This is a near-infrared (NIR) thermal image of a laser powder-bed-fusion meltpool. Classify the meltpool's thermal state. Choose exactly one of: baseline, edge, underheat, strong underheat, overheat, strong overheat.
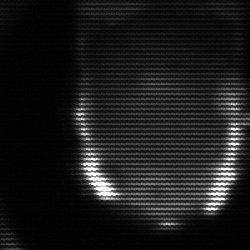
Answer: baseline